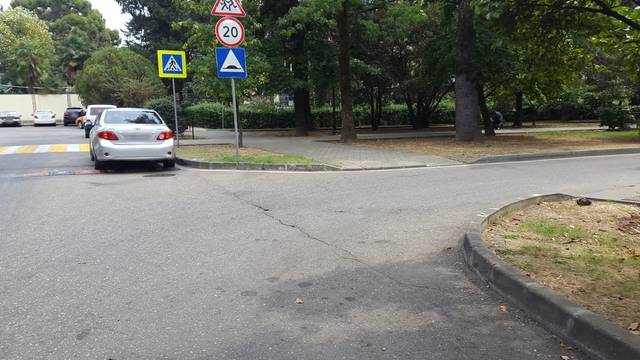
Region: Russia
Coordinates: 43.601, 39.725